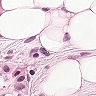
Metastatic tissue present: yes